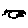
Label: bird